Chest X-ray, PA view. Patient: 45 years old, sex F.
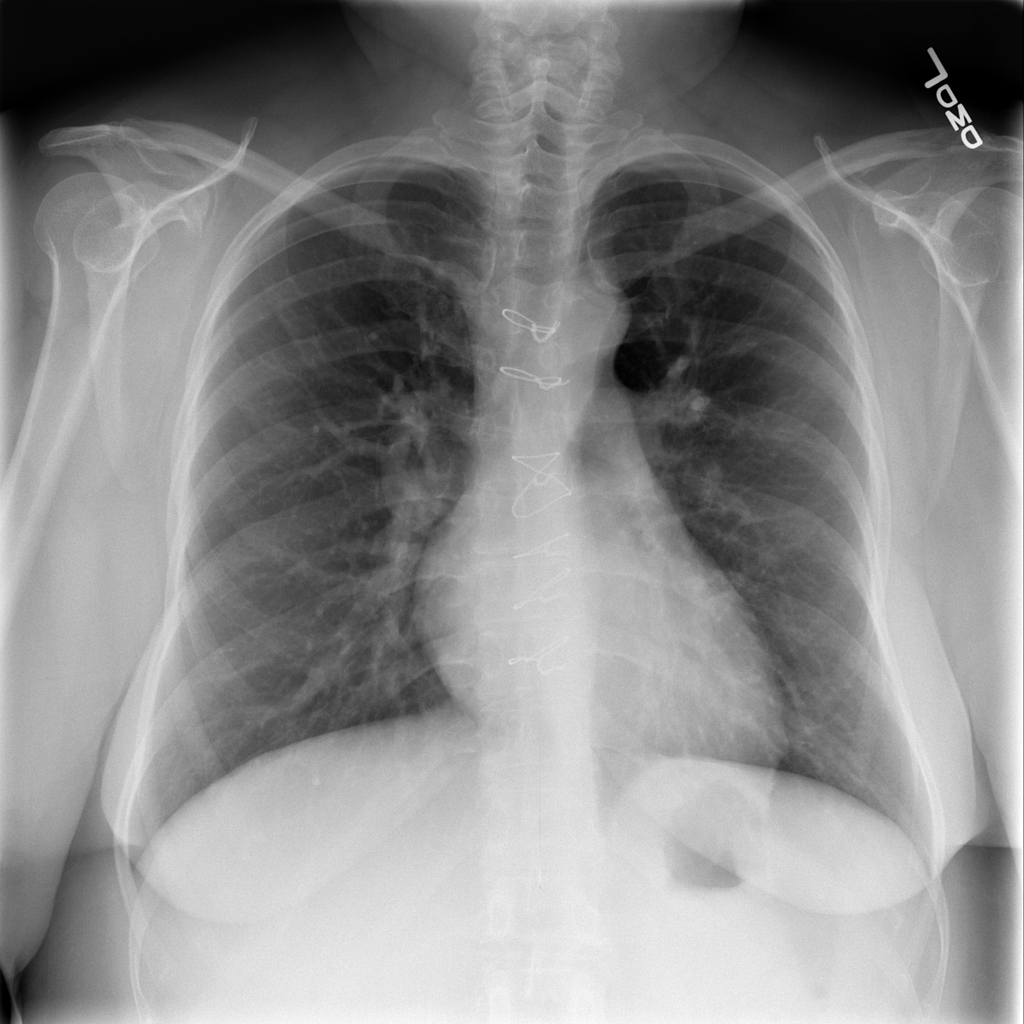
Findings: No Finding